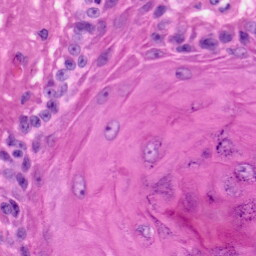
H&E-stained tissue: Skin